【题型】解答题　【知识点】立体几何　【难度】easy
如图，四棱锥 \(P-ABCD\) 中，\(PB \perp\) 底面 \(ABCD\)，底面 \(ABCD\) 是边长为 2 的菱形，\(\angle ABC=120^\circ\)，\(F\) 为 \(CD\) 的中点，\(PB=2\)，以 \(B\) 为坐标原点，\(\overrightarrow{BA}\) 的方向为 \(x\) 轴的正方向，建立如图所示的空间直角坐标系。

(1) 写出 \(D\)，\(F\) 两点的坐标；

(2) 求异面直线 \(PD\) 与 \(BF\) 所成角的余弦值。
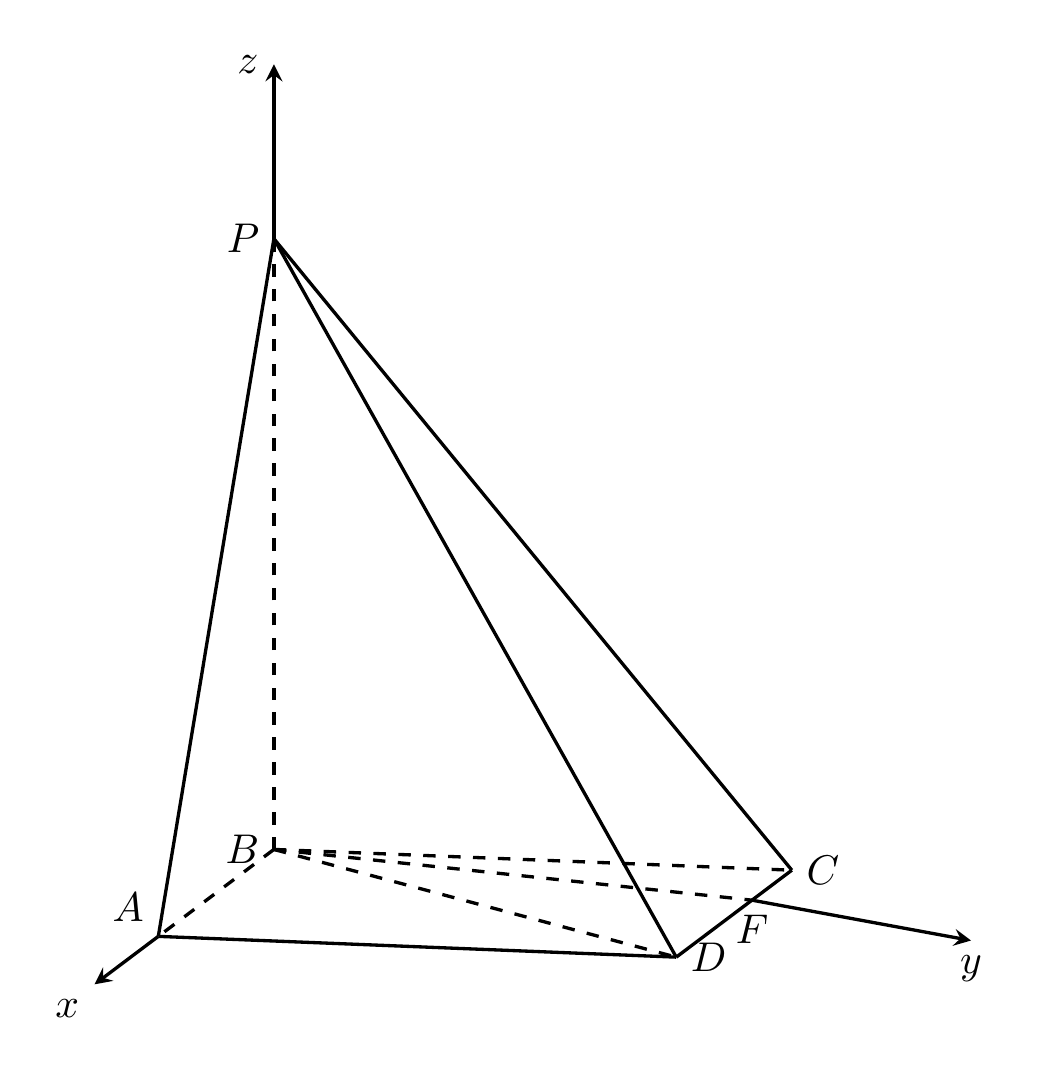
【解答】
【详解】
(1) 在菱形 \(ABCD\) 中，\(\angle ABC=120^\circ\)，则 \(\angle BAD=60^\circ\)，

易知 \(\triangle ABD\) 与 \(\triangle BDC\) 为等边三角形，则 \(BD=2\)，

在等边 \(\triangle BCD\) 中，\(F\) 为 \(CD\) 的中点，则 \(DF=\frac{1}{2}CD=1\)，\(BF \perp CD\)，

在 \(\text{Rt}\triangle BDF\) 中，\(BF=\sqrt{BD^2-DF^2}=\sqrt{3}\)，

所以 \(F(0,\sqrt{3},0)\)，\(D(1,\sqrt{3},0)\)。

(2) 由 \(P(0,0,2)\)，\(D(1,\sqrt{3},0)\)，\(B(0,0,0)\)，\(F(0,\sqrt{3},0)\)，

则 \(\overrightarrow{PD}=(1,\sqrt{3},-2)\)，\(\overrightarrow{BF}=(0,\sqrt{3},0)\)，

所以 \(\overrightarrow{PD} \cdot \overrightarrow{BF}=0+3+0=3\)，\(|\overrightarrow{PD}|=\sqrt{1+3+4}=2\sqrt{2}\)，\(|\overrightarrow{BF}|=\sqrt{0+3+0}=\sqrt{3}\)，

设异面直线 \(PD\) 与 \(BF\) 的夹角为 \(\theta\)，

\[
\cos\theta = \frac{|\overrightarrow{PD} \cdot \overrightarrow{BF}|}{|\overrightarrow{PD}| \cdot |\overrightarrow{BF}|} = \frac{3}{2\sqrt{2} \times \sqrt{3}} = \frac{\sqrt{6}}{4}.
\]